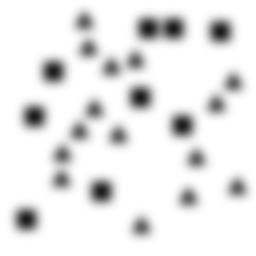
Squares: 9
Triangles: 15
Stars: 0
Total shapes: 24